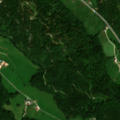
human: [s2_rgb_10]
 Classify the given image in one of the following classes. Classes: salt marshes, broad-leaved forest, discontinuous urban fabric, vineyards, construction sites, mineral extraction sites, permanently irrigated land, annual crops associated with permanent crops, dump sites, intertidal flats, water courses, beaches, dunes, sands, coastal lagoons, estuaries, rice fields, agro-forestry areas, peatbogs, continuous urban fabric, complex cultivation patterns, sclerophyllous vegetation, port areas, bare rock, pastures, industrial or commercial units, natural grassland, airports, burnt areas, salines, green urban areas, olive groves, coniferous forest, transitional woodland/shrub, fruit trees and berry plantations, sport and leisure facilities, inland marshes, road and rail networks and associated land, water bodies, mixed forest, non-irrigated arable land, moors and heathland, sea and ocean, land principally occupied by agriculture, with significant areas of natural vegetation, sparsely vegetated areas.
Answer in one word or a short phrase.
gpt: pastures, mixed forest, sparsely vegetated areas